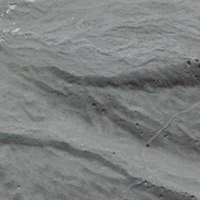
EUNIS habitat code: 48
Species observed at this site:
Motacilla cinerea
Prunella collaris
Phoenicurus ochruros
Montifringilla nivalis
Pyrrhocorax graculus
Aquila chrysaetos
Corvus corax
Accipiter nisus